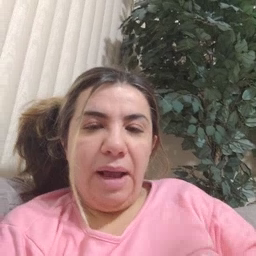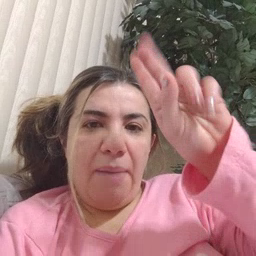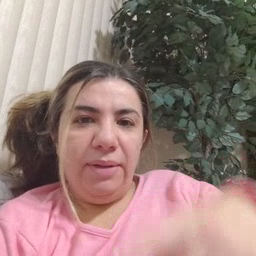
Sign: up